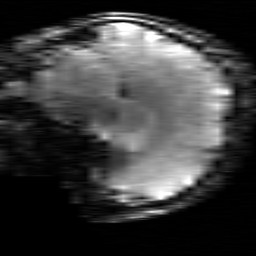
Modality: T2starw
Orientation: sagittal
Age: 22
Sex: female
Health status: healthy
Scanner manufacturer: siemens
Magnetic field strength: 3 T
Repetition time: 0.7 s
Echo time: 0.02 s